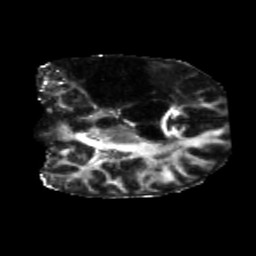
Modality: FA
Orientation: coronal
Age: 40
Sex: male
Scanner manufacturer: siemens
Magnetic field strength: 3 T
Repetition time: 5.25 s
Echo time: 0.08 s